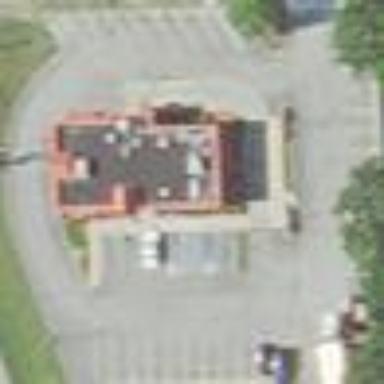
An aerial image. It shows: Parking area with surface.